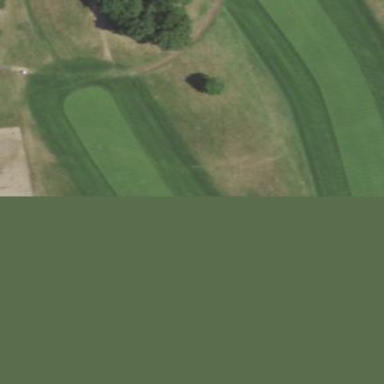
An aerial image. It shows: Scenic golf fairway.